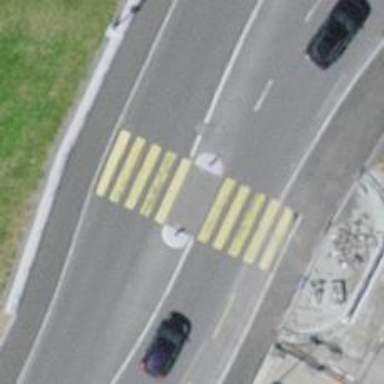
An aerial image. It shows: Uncontrolled zebra crossing with pedestrian island.